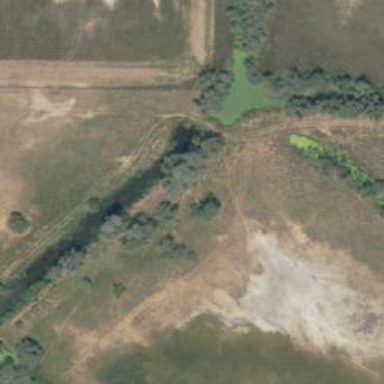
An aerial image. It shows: Culvert underpass for canal.